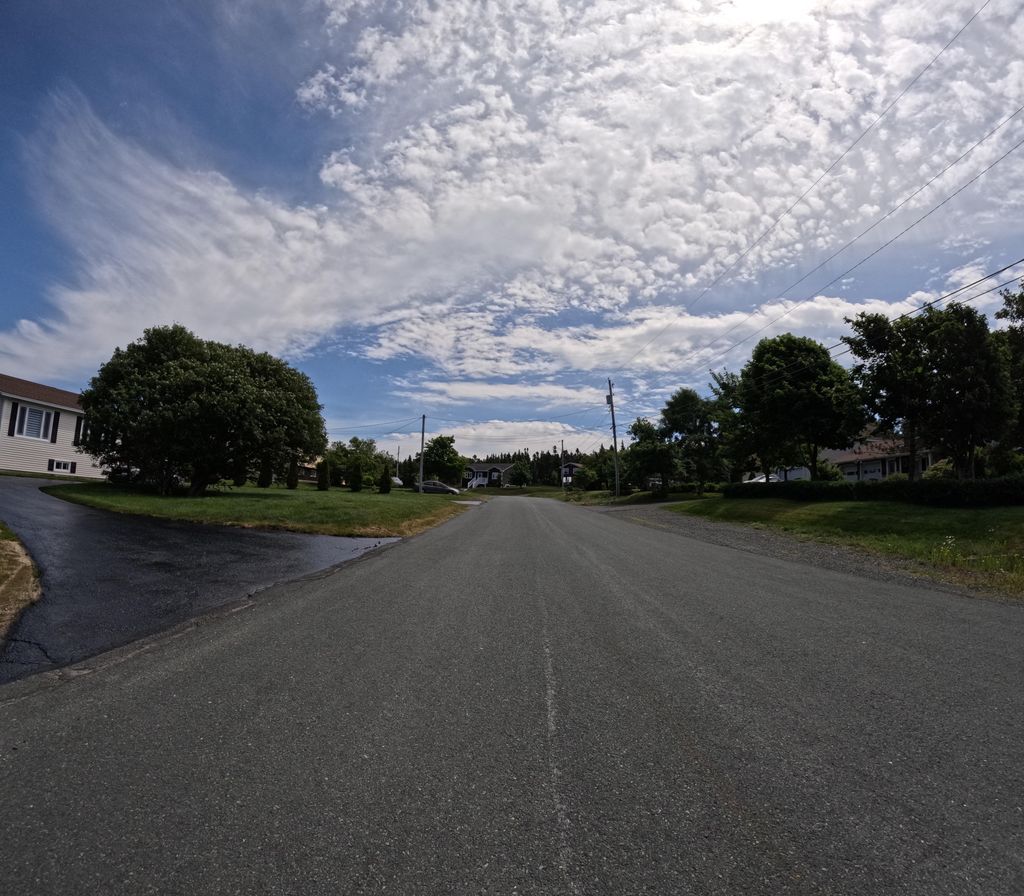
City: st_johns